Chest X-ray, PA view. Patient: 64 years old, sex M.
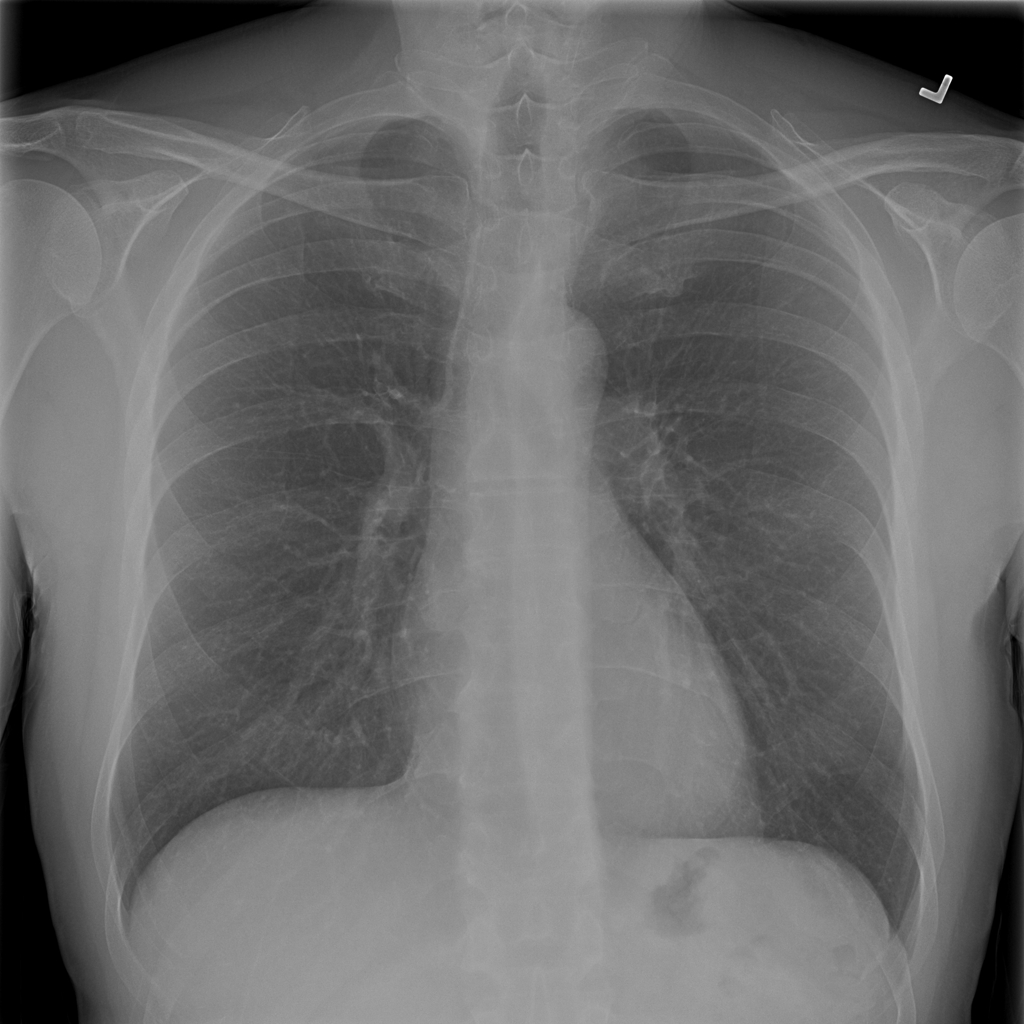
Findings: No Finding